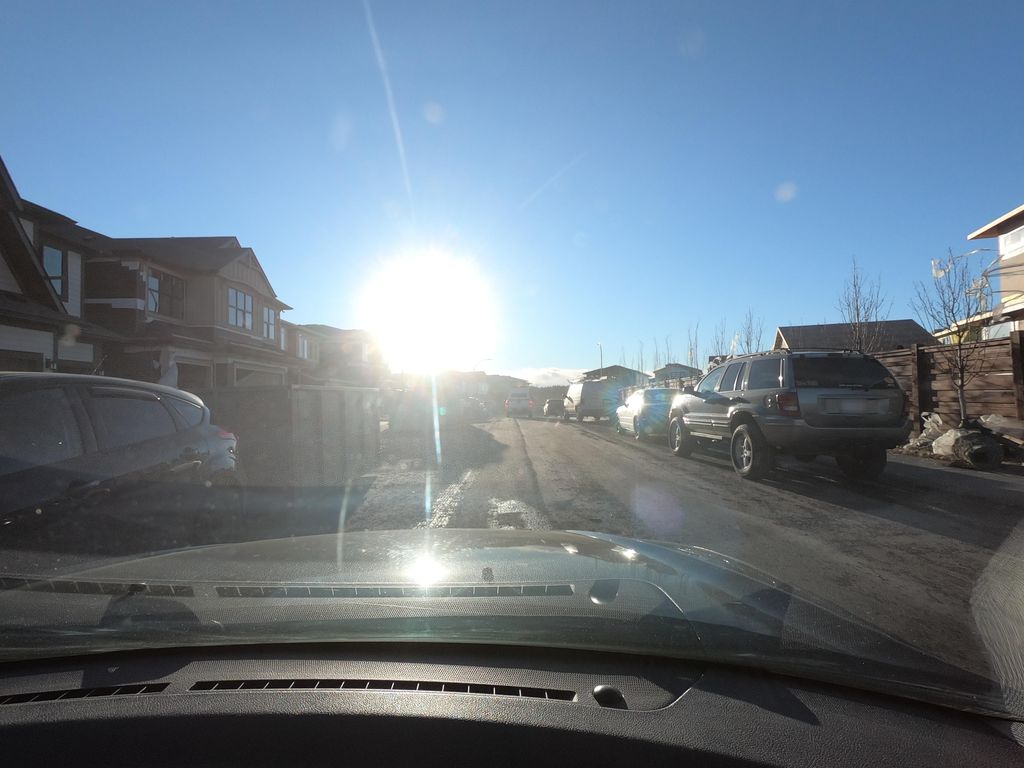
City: calgary